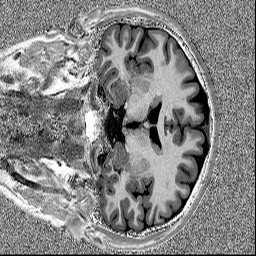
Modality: MP2RAGE
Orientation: coronal
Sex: male